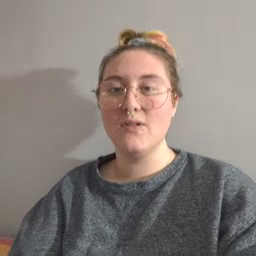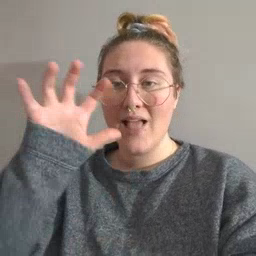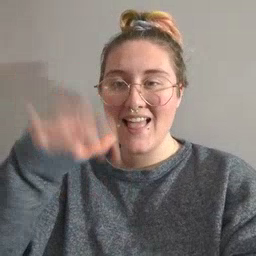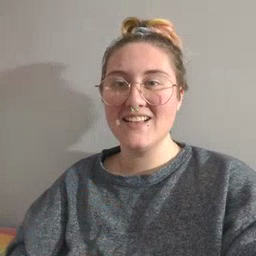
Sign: rain